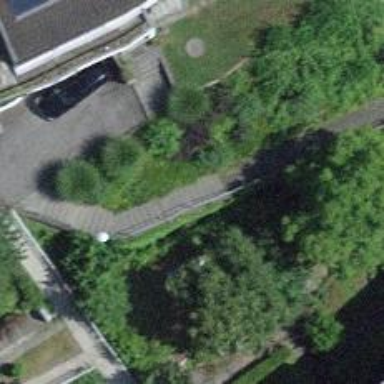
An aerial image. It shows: Road with steps.